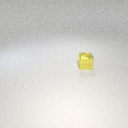
small yellow metal cube